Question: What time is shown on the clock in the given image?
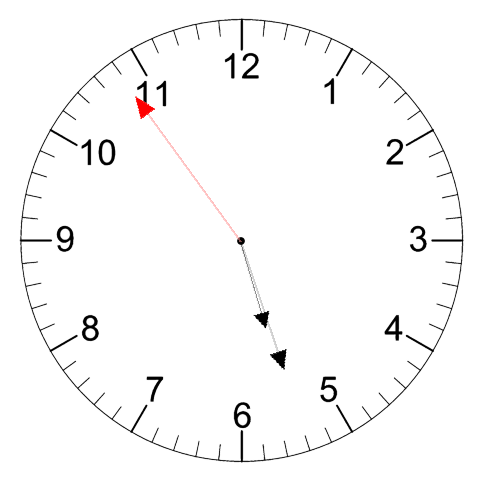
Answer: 05:26:54